Question: I need to display a button on top of an image. Something similar to

The background is a QPixmap/QImage and the button is a QPushbutton. I need to be able to dynamically change the image - so I am not sure if a stylesheet would be suitable for the task. I tried <URL>, but could not get it to work.
Any solutions?
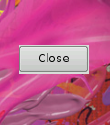
Answer: 1. Subclass QWidget and implement paintEent where you can paint your image at the background. Set and change background image by stylesheet also possible.
2. Add layout with button to this widget.
There are something like this:
'''
class WidgetWithButton
: public QWidget
{
Q_OBJECT
QImage m_bgImage;
public:
WidgetWithButton(QWidget* aParent)
: QWidget(aParent)
{
QHBoxLayout* l = new QHBoxLayout(this);
QPushButton* myButton = new QPushButton(tr("Close"));
l->addWidget( myButton, 0, Qt::AlignCenter );
}
void setImage(const QImage& aImage)
{
m_image = aImage;
update();
}
protected:
virtual void paintEvent(QPaintEvent* aPainEvent)
{
if (m_image.isValid())
{
QPainter painter(this);
painter.drawImage(rect(), m_image);
}
else
QWidget::paintEvent(aPainEvent);
}
};
'''